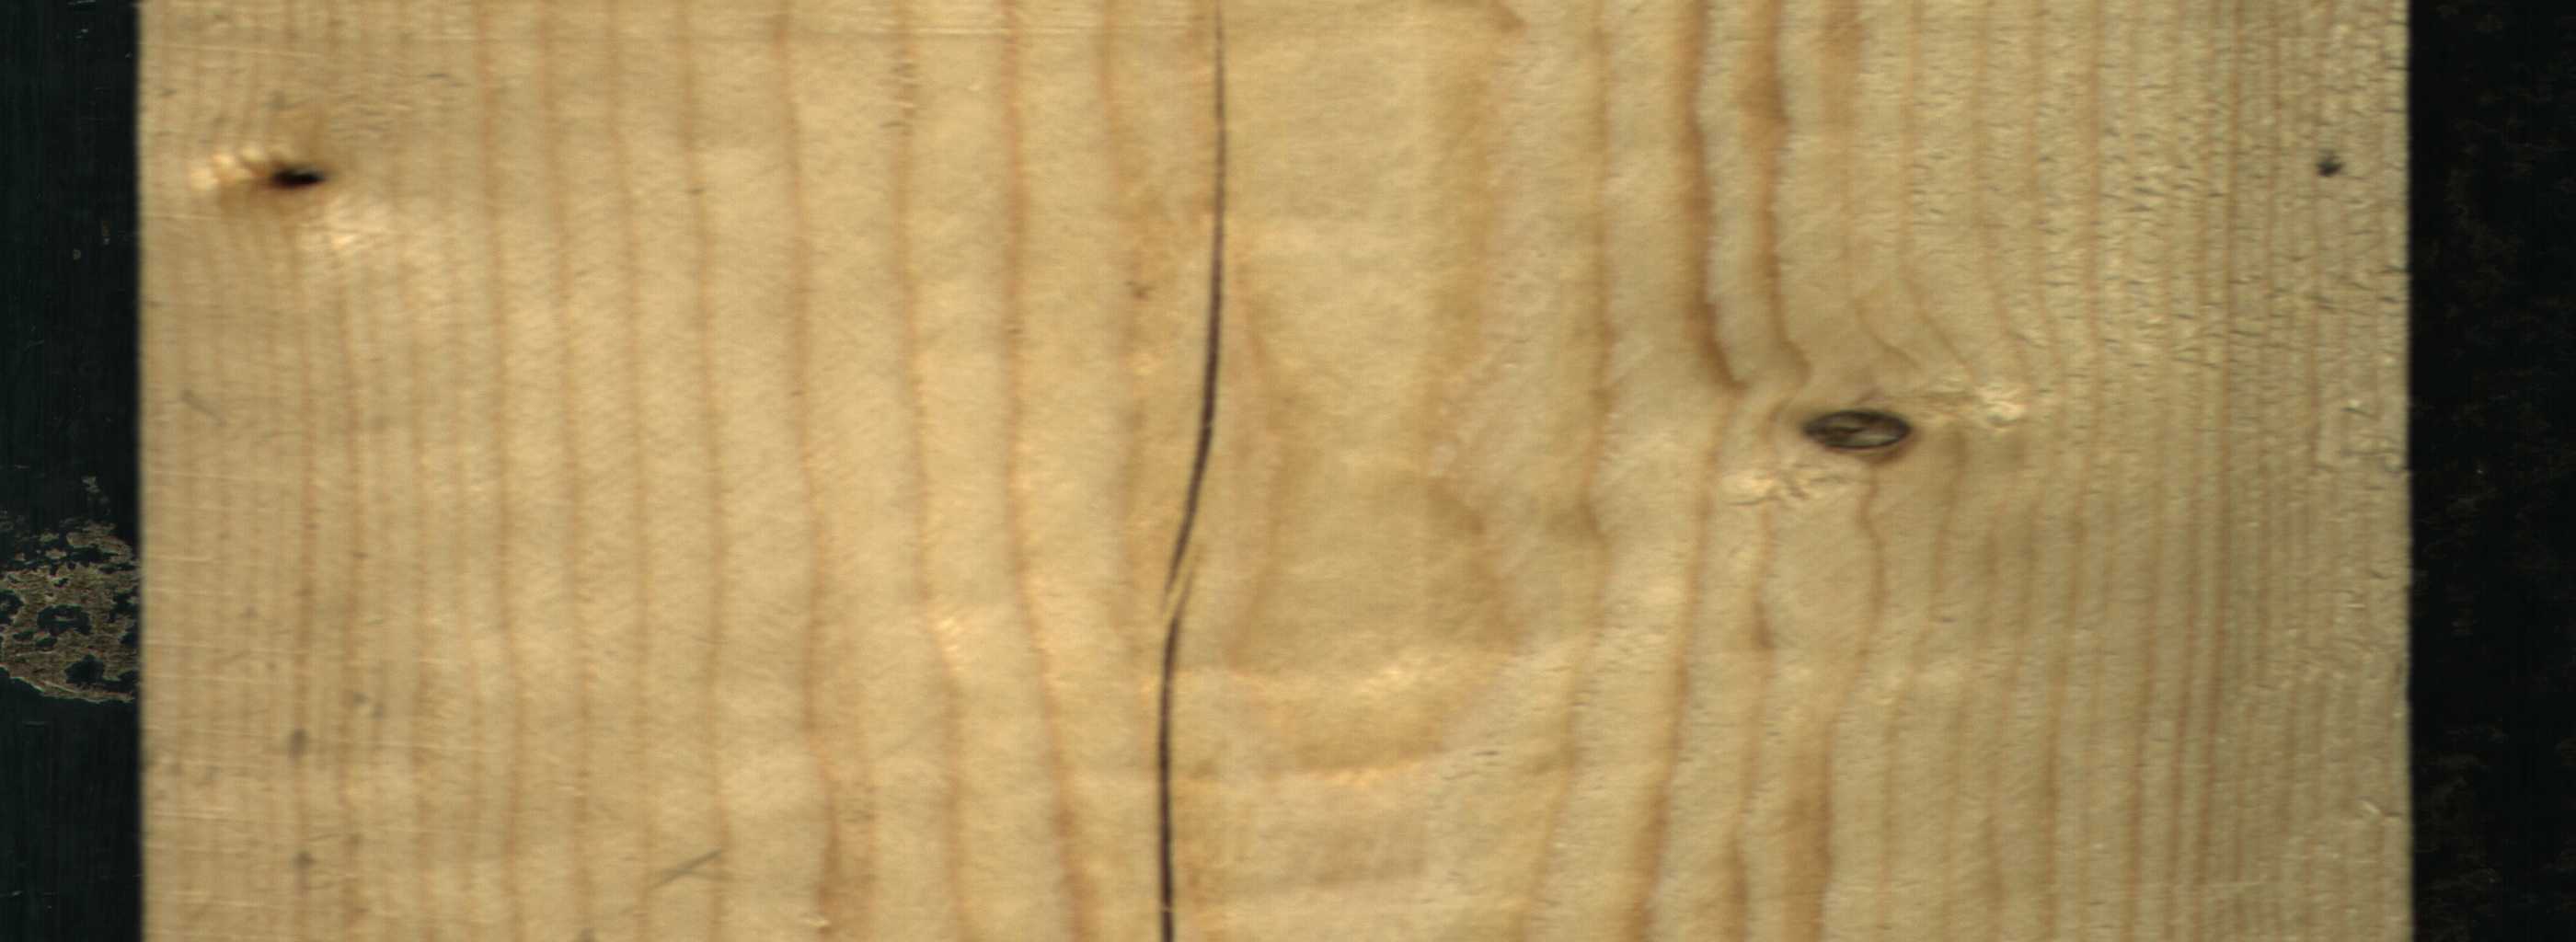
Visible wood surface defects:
resin
Dead_Knot
Dead_Knot